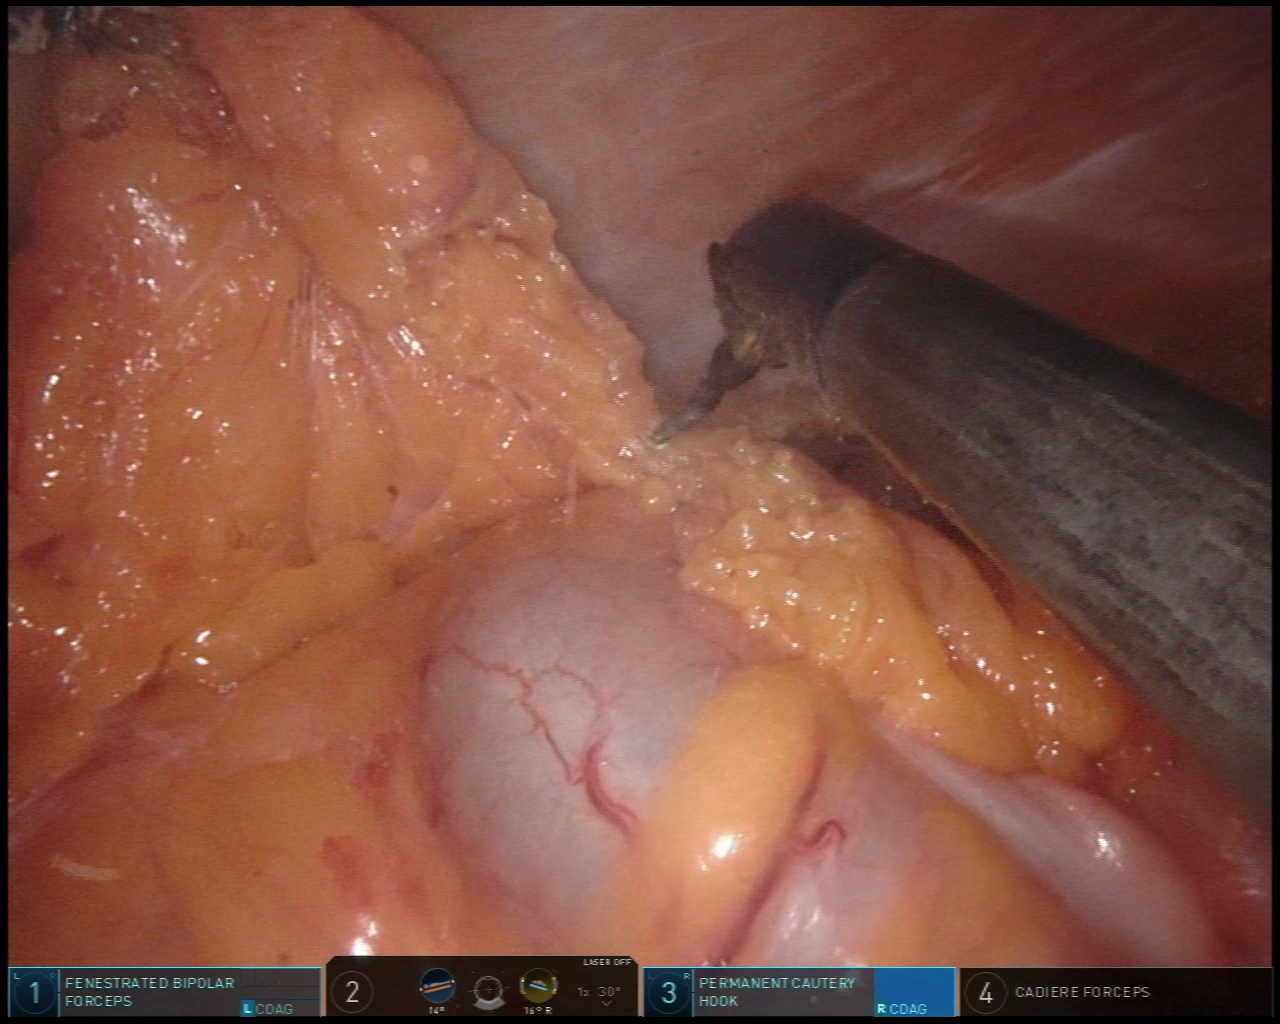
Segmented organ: abdominal_wall
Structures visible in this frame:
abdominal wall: yes
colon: yes
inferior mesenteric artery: no
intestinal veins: no
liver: no
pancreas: no
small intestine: no
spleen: no
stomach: no
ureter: no
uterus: no
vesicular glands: no